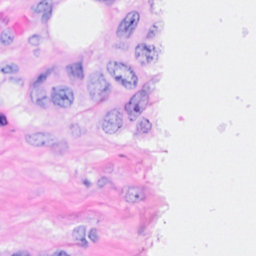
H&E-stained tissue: Breast